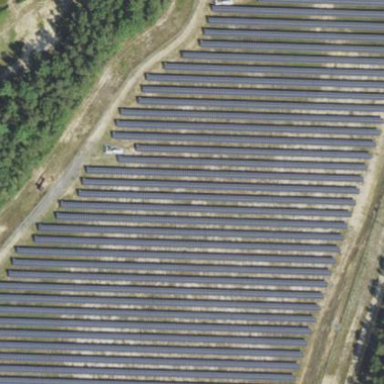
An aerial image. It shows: Solar power plant using photovoltaic technology.